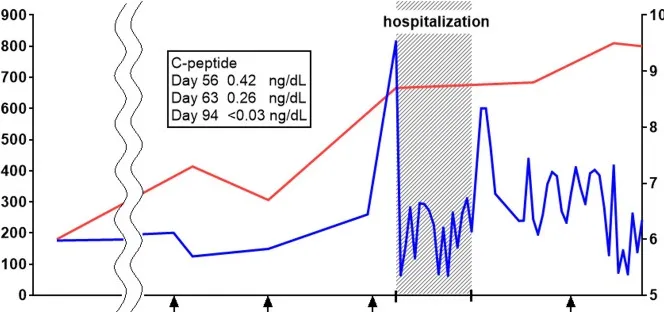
Clinical course. On the 48th day after the start of immunotherapy, the blood glucose level spiked; thereafter, the blood glucose levels fluctuated. The HbA1c and C-peptide levels increased and decreased rapidly, respectively. Continuous intravenous insulin was administered at 0.2 to 5.0 U/h from day 48 to day 50. FBS, fasting blood sugar; HbA1c, glycated hemoglobin; Ipi, ipilimumab; nivolumab, nivolumab.
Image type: chart (chart)